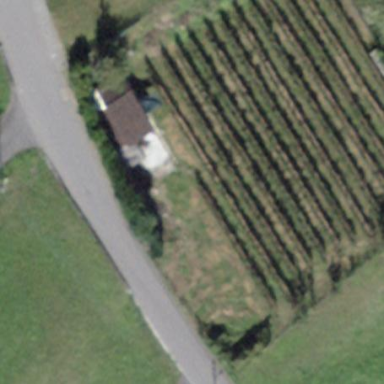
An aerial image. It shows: Vineyard where grapes are grown.